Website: lowes
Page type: delivery-shipping
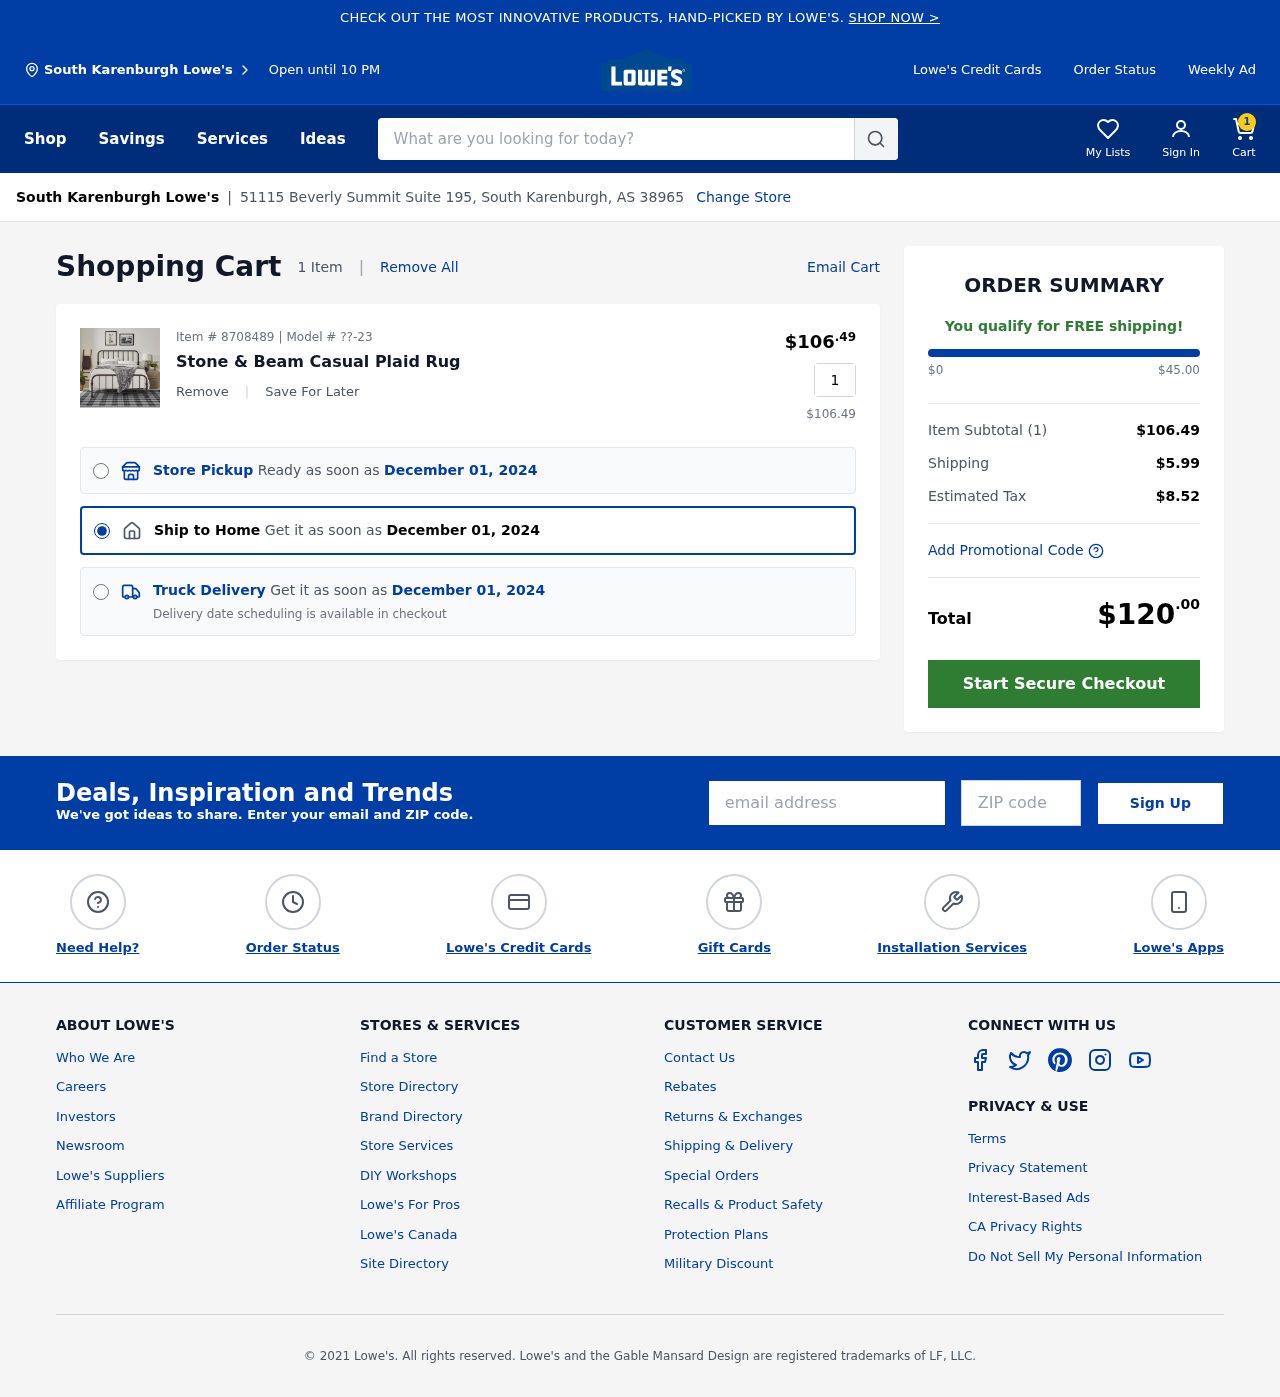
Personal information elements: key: PII_CITY
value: South Karenburgh
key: PII_EMAIL
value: bryan.diaz@hotmail.com
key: PII_POSTCODE
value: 38965
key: PII_STREET
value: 51115 Beverly Summit Suite 195
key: PII_CITY2
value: South Karenburgh
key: PII_CITY_STATE_ZIP
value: South Karenburgh, AS 38965
Product elements: key: PRODUCT1_NAME
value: Stone & Beam Casual Plaid Rug
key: PRODUCT1_PRICE
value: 106.49
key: PRODUCT1_QUANTITY
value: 1
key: PRODUCT1_MODEL
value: ??-23
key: PRODUCT1_PRICE2
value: $106.49
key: PRODUCT1_ITEM_NUMBER
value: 8708489
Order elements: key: ORDER_NUM_ITEMS
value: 1
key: ORDER_DELIVERY_DATE
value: December 01, 2024
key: ORDER_DELIVERY_DATE2
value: December 01, 2024
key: ORDER_DELIVERY_DATE3
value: December 01, 2024
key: ORDER_SUBTOTAL
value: $106.49
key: ORDER_SHIPPING_COST
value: $5.99
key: ORDER_TAX
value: $8.52
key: ORDER_TOTAL
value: $120.00
Search elements: key: HEADER_SEARCH
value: What are you looking for today?